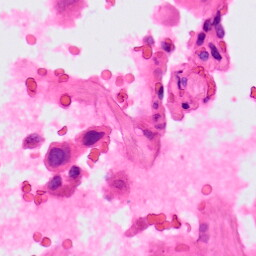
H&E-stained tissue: Lung